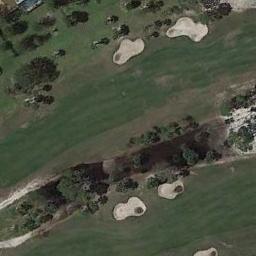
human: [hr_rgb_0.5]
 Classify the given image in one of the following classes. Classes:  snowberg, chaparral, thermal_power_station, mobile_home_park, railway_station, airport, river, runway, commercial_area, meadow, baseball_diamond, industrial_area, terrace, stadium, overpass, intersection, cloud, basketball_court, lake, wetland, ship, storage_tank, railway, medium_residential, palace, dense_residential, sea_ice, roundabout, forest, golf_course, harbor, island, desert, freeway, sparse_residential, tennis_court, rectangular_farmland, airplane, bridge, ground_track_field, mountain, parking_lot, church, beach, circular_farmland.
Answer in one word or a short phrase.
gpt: golf_course